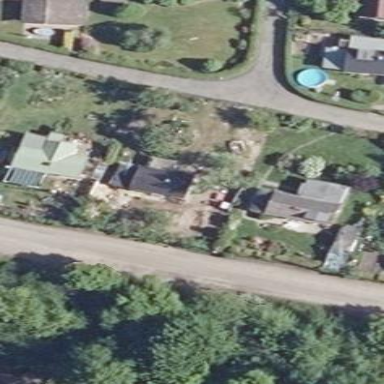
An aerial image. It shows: Plot in the allotments.